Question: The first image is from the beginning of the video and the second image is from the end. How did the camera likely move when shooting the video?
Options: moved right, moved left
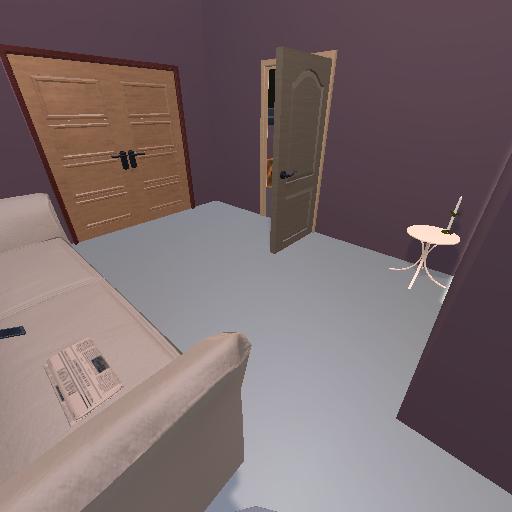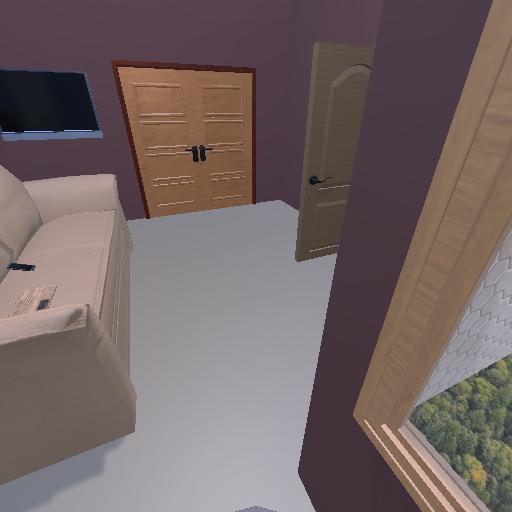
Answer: moved right